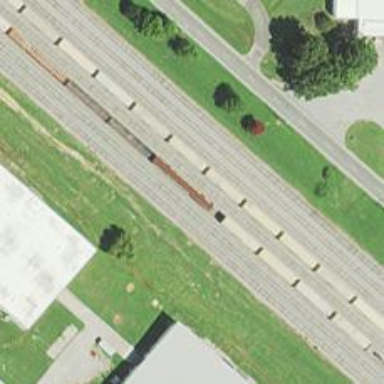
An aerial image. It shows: View of railway yard.